Question: I am trying to retrieve records which have already been loaded into the store by using this line in a controller:
'''
var allProducts = this.store.all('product');
'''
However, this is returning a strange object (see screenshot). When I call length on it, the result is "undefined." I have used the Chrome Ember inspector to confirm that records have indeed been loaded into Product before the above line of code is run. I thought since store.all returns a recordarray I could iterate over it immediately unlike a promise. Where am I going wrong please?

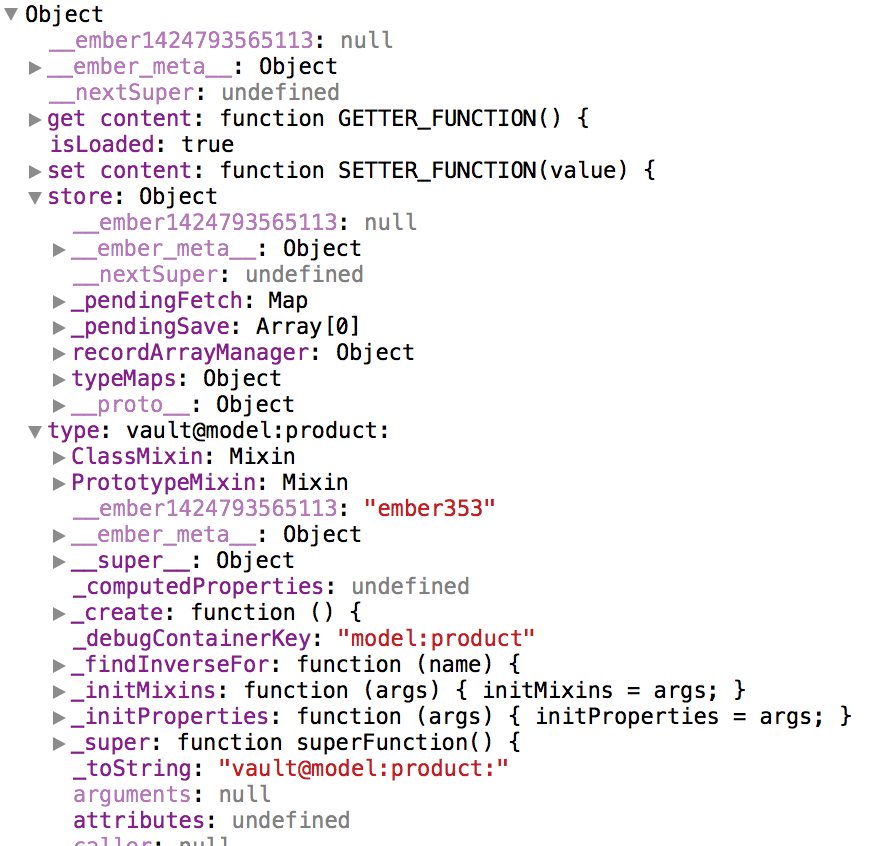
Answer: The issue was that I was trying to iterate over the recordarray using a traditional for loop. Seems that a) recordarray cannot return length and 2) one must use a forEach loop to iterate over it, which is what I had initially did but dropped because forEach does not support break or continue.